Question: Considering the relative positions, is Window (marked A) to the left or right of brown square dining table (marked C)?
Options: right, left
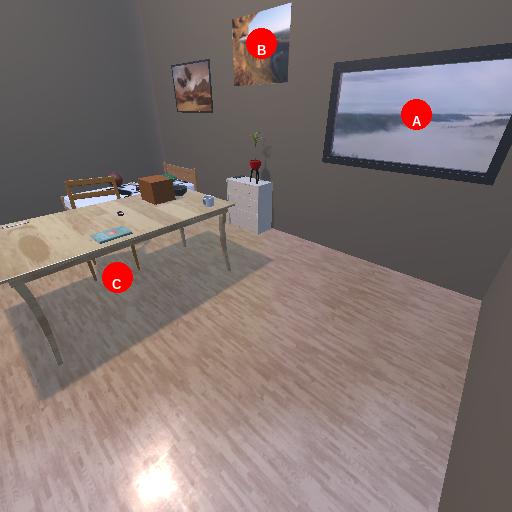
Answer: right